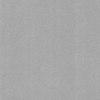
Label: dusty